Question: I'm working on a MVC project and every time I try to click on "" or "" I get:
> Description: HTTP 404. The resource you are looking for (or one of the resource dependencies) could have been removed, the name may have
changed, or is temporarily unavailable. Check the spelling of the URL
below is correct.Requested URL: /Views/Home/Contact.cshtml
I am able to get to the startpage(index) but once I try to redirect to anoter page like "About" or "Contact" I get the error message as I mentioned above.
Here is my code:
'''
<ul id="nav">
<li><a href="~/Views/Home/Index.cshtml">Home</a></li>
<li><a href="~/Views/Home/About.cshtml">About</a></li>
<li><a href="~/Views/Home/Contact.cshtml">Contact</a></li>
</ul>
'''
My HomeController:
'''
public ActionResult Index()
{
return View();
}
public ActionResult About()
{
ViewBag.Message = "Your application description page.";
return View();
}
public ActionResult Contact()
{
ViewBag.Message = "Your contact page.";
return View();
}
'''

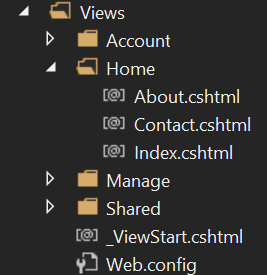
Answer: You shouldn't be linking to 'cshtml' files. These files are meant to be rendered by the view engine. I believe you should be linking to your controller's actions which return your views.
'''
<ul id="nav">
<li>@Html.ActionLink("Home", "Index", "Home")</li>
<li>@Html.ActionLink("About", "About", "Home")</li>
<li>@Html.ActionLink("Contact", "Contact", "Home")</li>
</ul>
'''